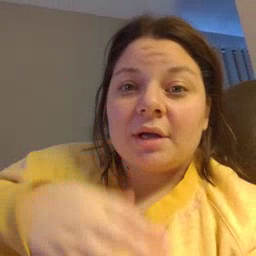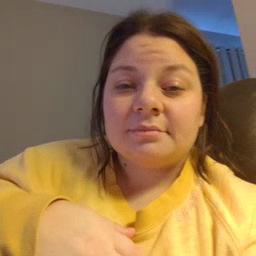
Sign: book